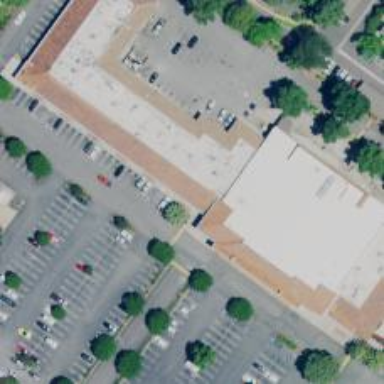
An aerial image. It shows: Convenience shop.